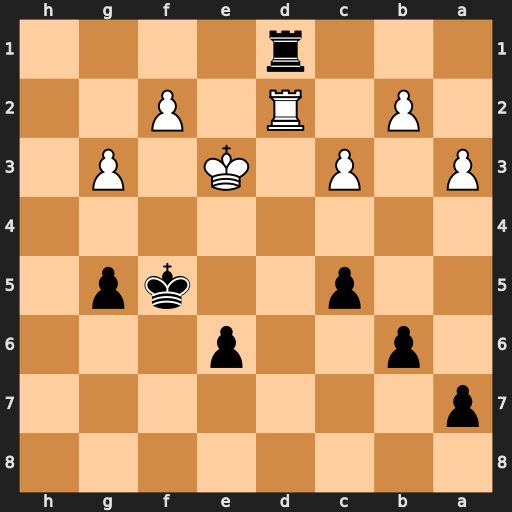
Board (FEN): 8/p7/1p2p3/2p2kp1/8/P1P1K1P1/1P1R1P2/3r4
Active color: b
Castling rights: -
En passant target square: -
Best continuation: Rxd2 Kxd2 Ke4 Ke2 g4